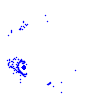
Particle: electron